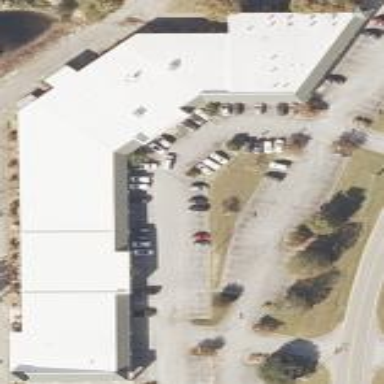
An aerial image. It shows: Warehouse building.